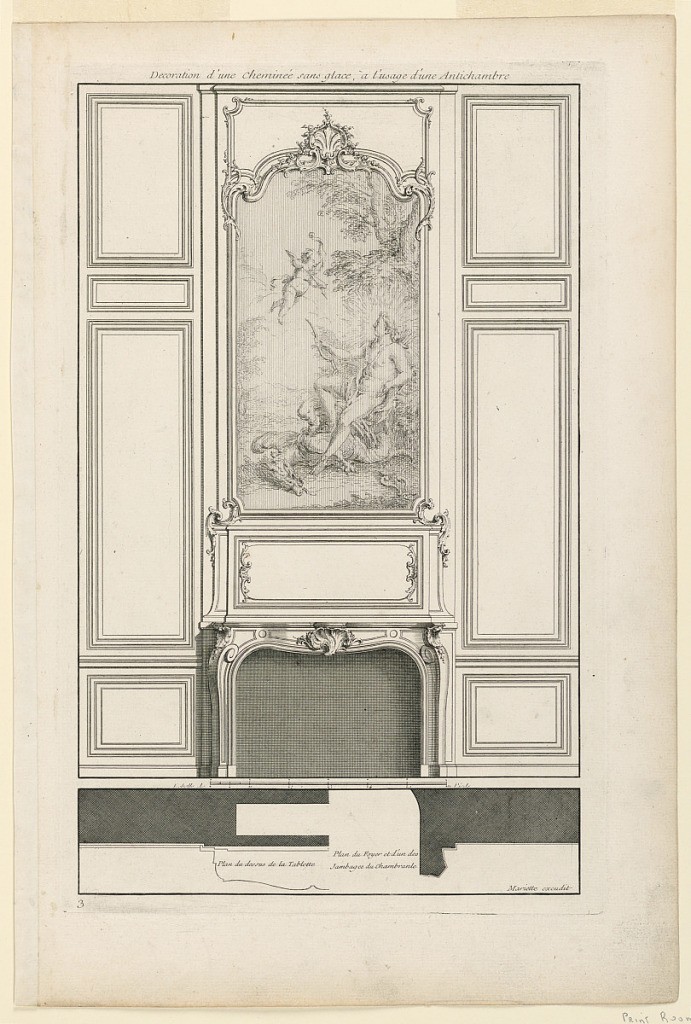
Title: Plate 3, "Decoration de cheminée pour un grand Apartement"
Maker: Jacques-François Blondel, French, 1705–1774
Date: ca. 1727
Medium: Engraving on paper
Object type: Print
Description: A simple mantelpiece with voluted outline with a rectangular painting above it depicting seated Apollo with an amor. Decoration of scrollwork on upper part of the frame. Paneling flanking fireplace consists of rectangular fields in sequence without any special ornamentation. Below, profiles of molding. Inscribed, upper margin: "Decoration d'une Cheminée sans glace, à l'usage d'une Anti-chambre"; lower right: "Mariette excudit"; lower left: "3".